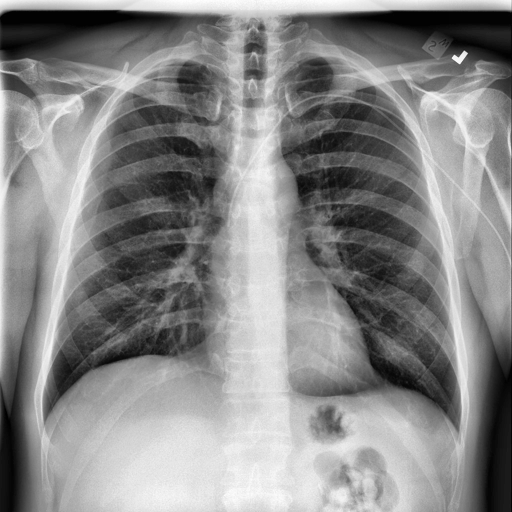
Finding: NORMAL